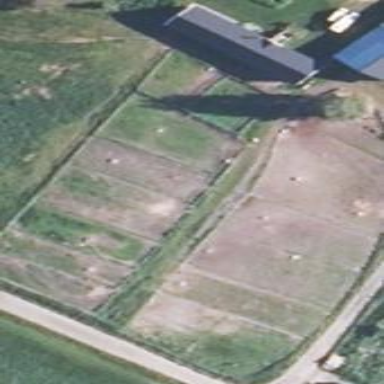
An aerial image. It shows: Fence around area designated for animal keeping.